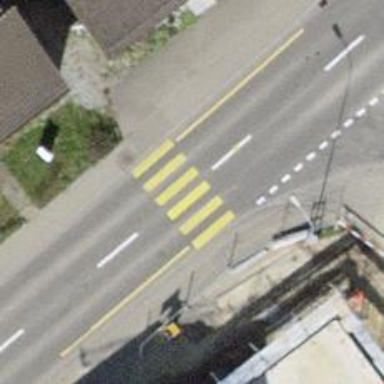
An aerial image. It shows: Uncontrolled zebra crossing on the road.